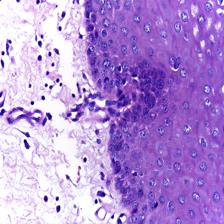
Diagnosis: Normal